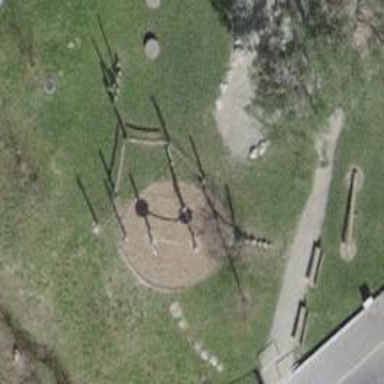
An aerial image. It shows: Playground area for leisure land.